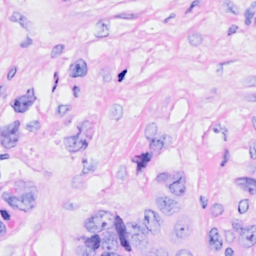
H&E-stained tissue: Breast